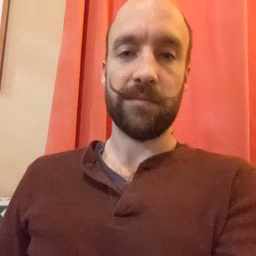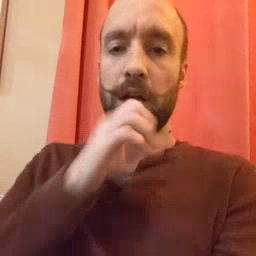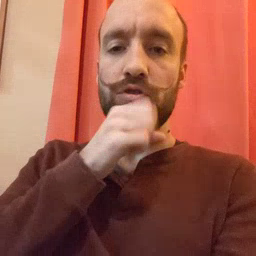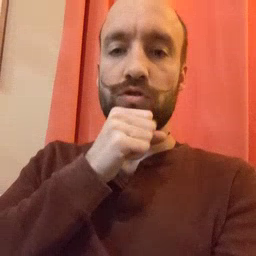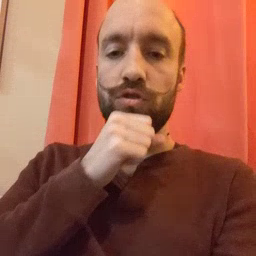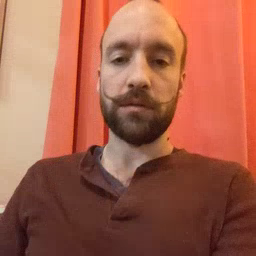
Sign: orange